Field crop: maize
Growth stage: 2
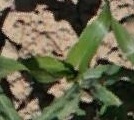
Species: maize